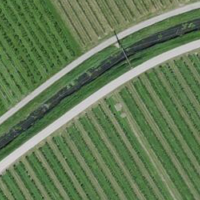
EUNIS habitat code: 24
Species observed at this site:
Falco vespertinus